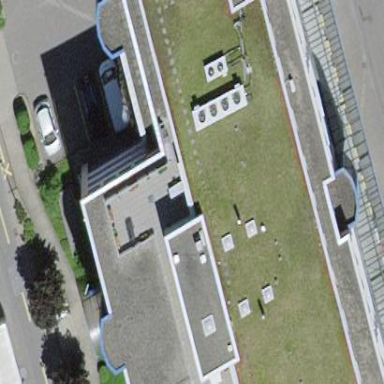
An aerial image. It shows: Building.